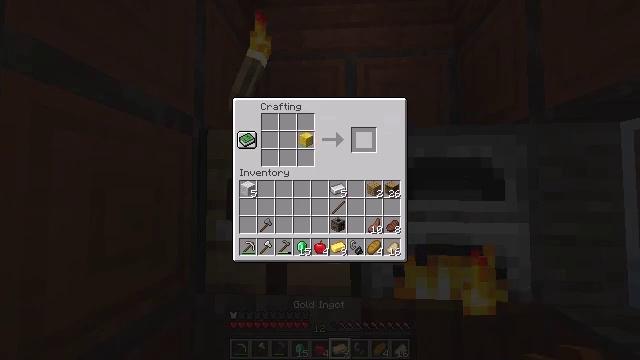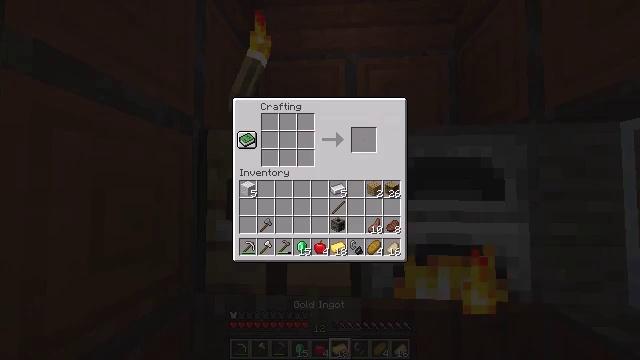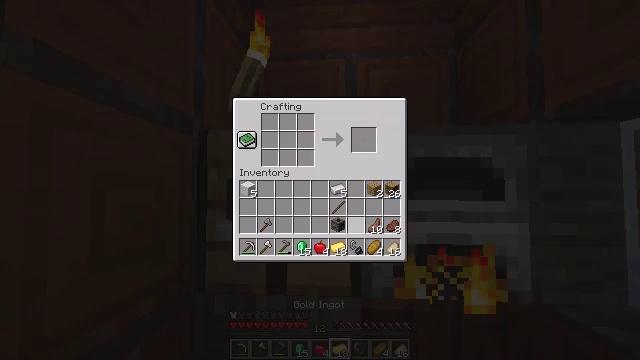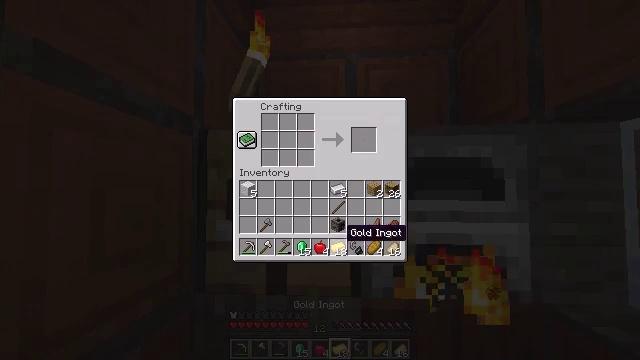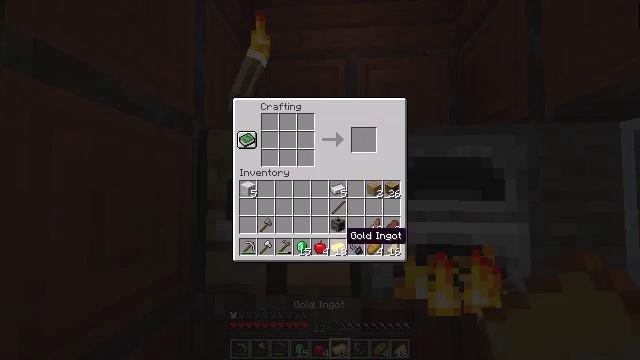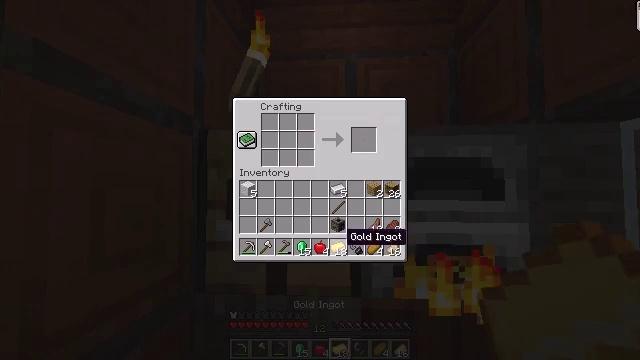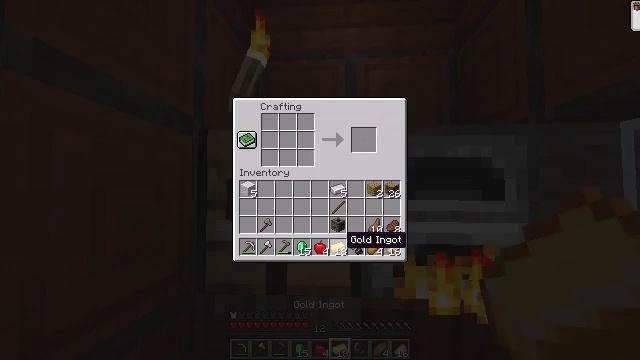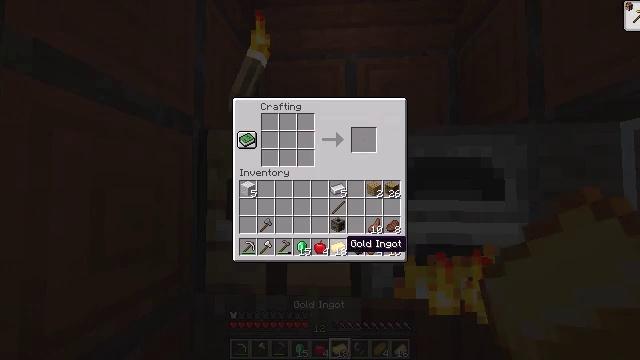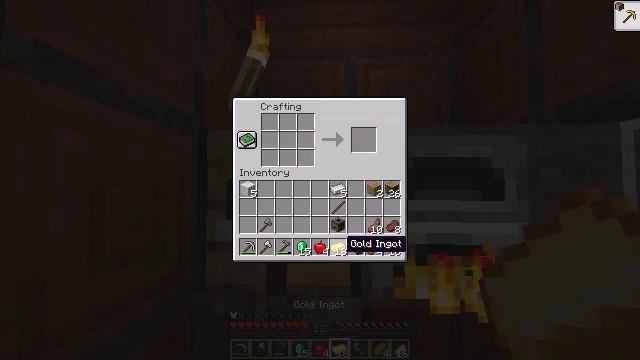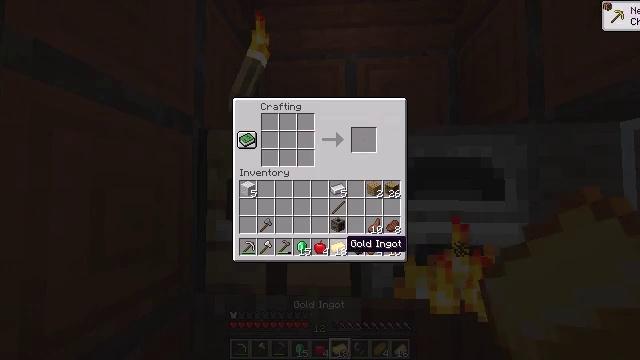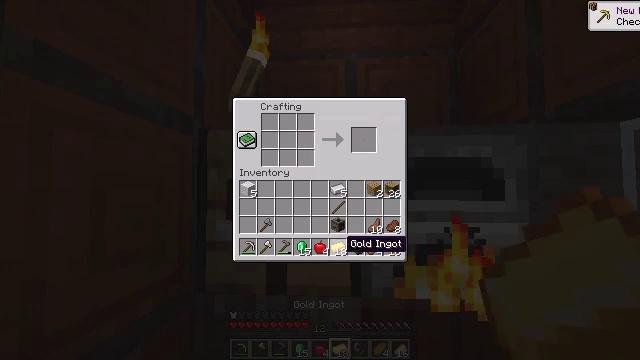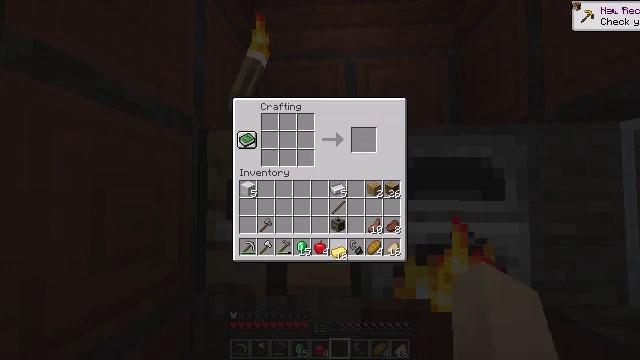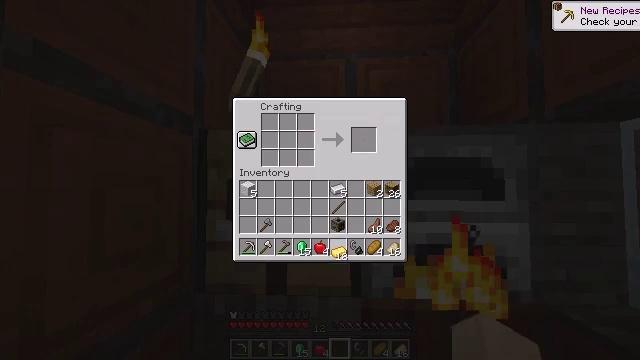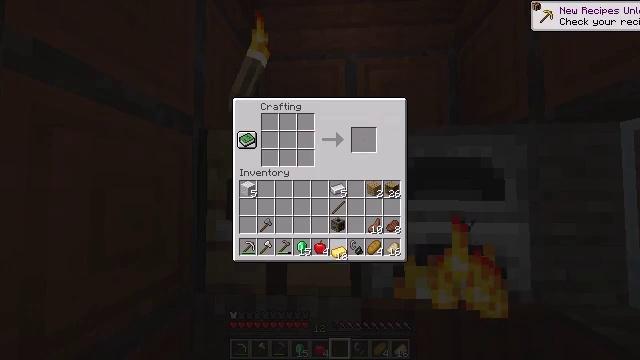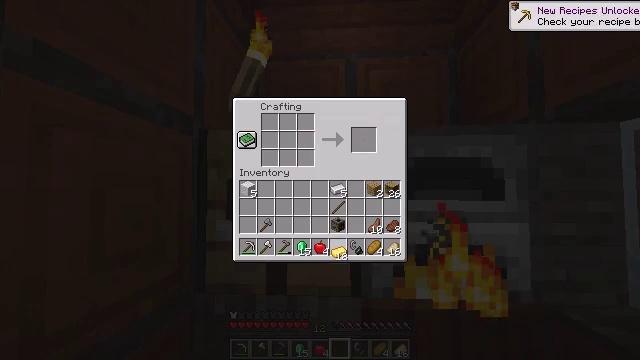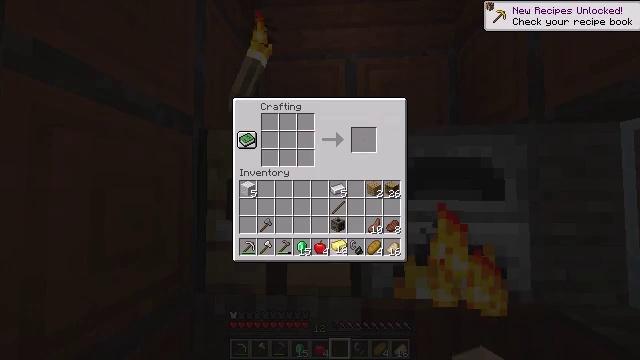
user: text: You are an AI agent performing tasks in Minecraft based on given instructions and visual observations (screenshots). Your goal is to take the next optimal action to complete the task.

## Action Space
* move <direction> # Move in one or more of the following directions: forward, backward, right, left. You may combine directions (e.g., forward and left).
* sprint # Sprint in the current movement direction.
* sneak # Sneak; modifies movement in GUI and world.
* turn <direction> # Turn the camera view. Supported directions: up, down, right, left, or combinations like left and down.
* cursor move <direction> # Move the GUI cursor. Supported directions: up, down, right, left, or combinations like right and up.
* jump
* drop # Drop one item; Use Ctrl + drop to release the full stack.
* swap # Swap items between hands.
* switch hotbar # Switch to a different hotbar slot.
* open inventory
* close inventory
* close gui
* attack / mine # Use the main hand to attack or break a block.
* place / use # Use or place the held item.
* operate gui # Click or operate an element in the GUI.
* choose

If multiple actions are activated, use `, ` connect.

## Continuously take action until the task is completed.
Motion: motion action
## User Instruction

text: Use gold ingots and an apple to craft a golden apple.
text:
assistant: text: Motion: cursor move down, open gui
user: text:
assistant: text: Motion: cursor move left and down
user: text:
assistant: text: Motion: cursor move left and down
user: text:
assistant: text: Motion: no_op
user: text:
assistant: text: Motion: no_op
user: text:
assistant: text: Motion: no_op
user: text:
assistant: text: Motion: no_op
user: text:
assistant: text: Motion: no_op
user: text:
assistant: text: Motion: no_op
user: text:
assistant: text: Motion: no_op
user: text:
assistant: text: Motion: operate gui
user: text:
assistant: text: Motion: operate gui
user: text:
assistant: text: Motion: operate gui
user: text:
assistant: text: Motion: no_op
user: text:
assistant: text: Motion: cursor move up
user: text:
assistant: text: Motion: cursor move left and up
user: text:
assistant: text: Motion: cursor move left and up
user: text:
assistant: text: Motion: no_op
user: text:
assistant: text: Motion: no_op
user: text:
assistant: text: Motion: no_op
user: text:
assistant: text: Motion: no_op
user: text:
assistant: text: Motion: no_op
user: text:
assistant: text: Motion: no_op
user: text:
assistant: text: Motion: no_op
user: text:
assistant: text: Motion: cursor move up
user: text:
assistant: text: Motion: no_op
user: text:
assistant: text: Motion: no_op
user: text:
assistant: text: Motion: no_op
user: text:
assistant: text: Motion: no_op
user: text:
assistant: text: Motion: no_op